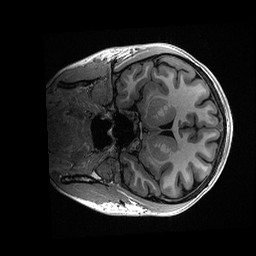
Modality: T1w
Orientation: coronal
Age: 20
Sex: female
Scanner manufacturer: ge
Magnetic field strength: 3 T
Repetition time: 0.006952 s
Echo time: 0.00292 s